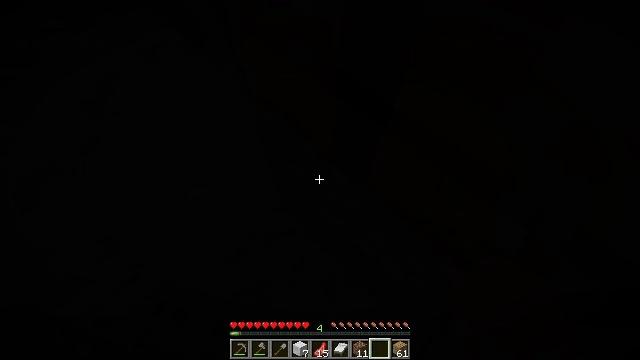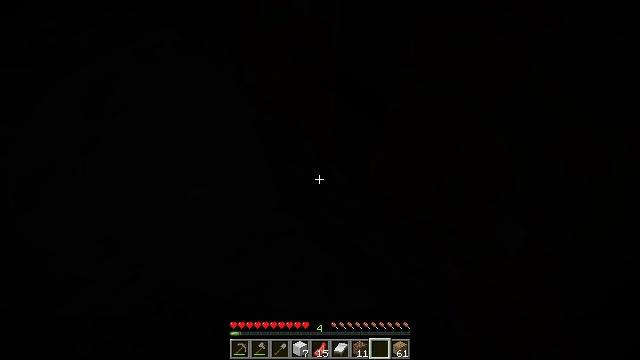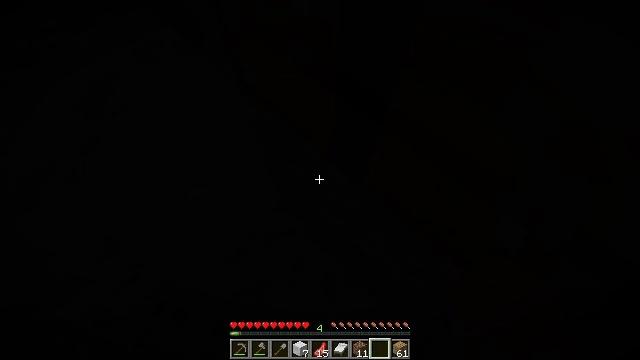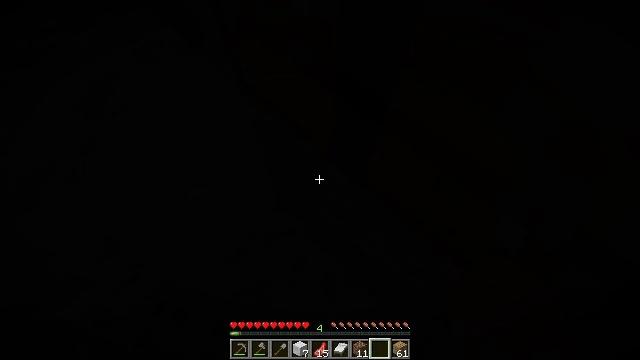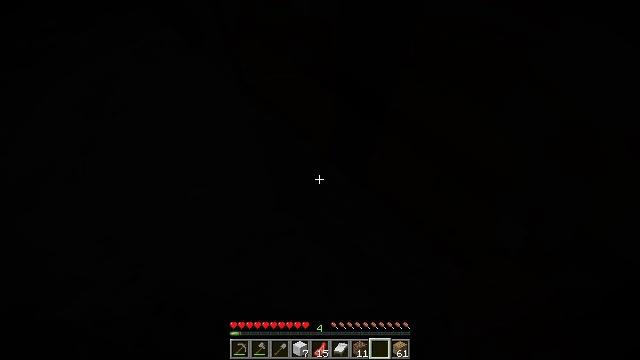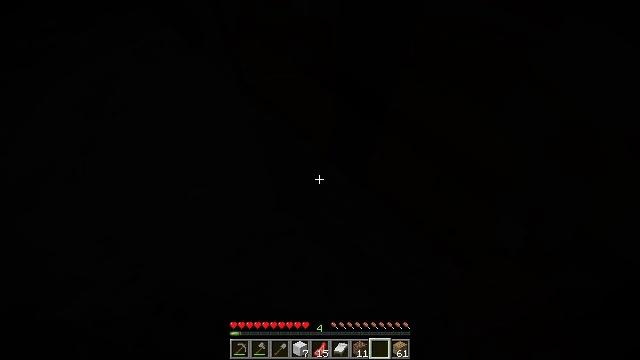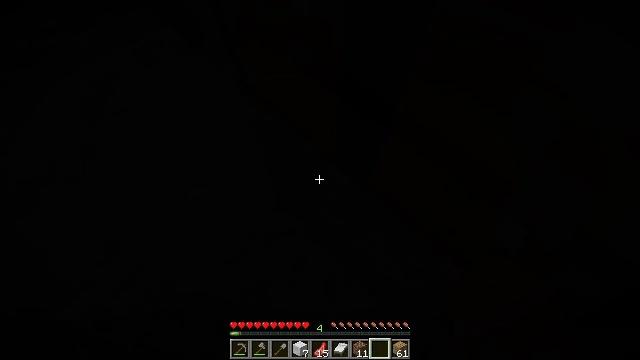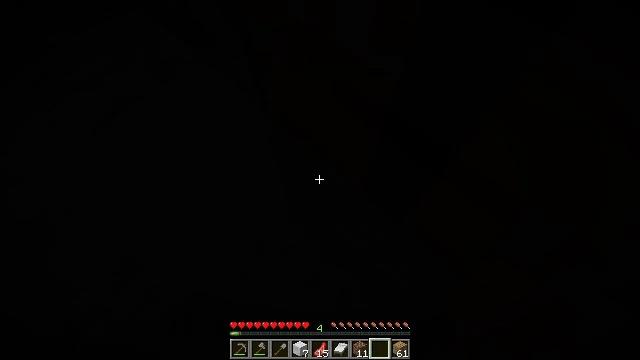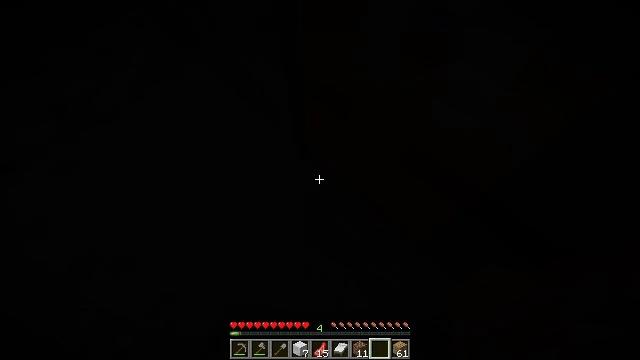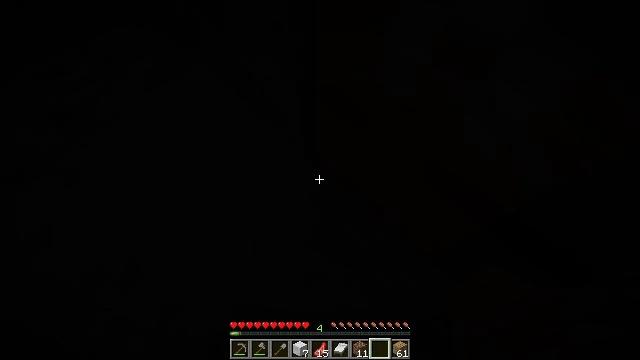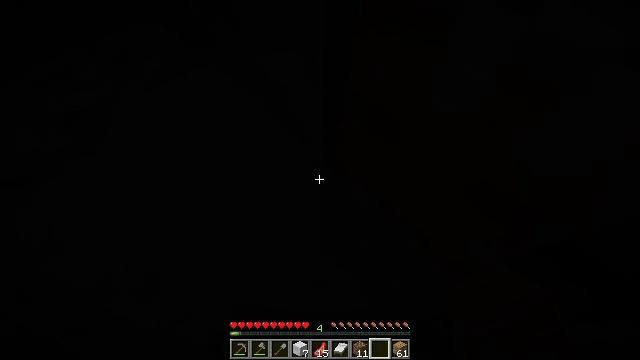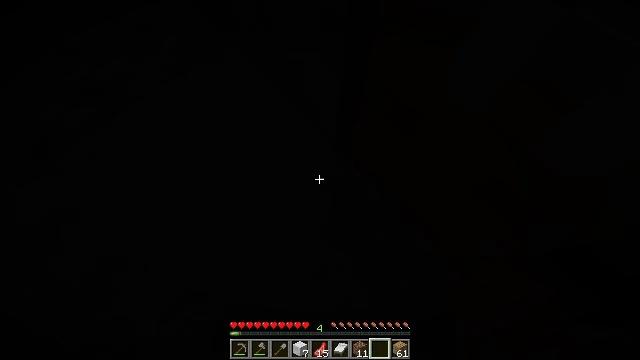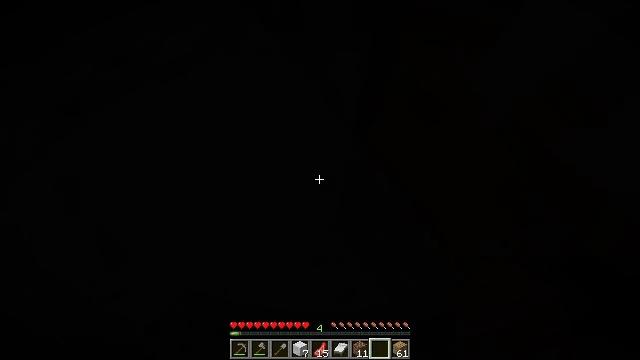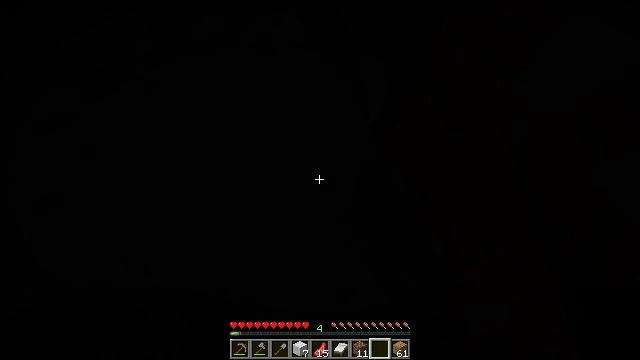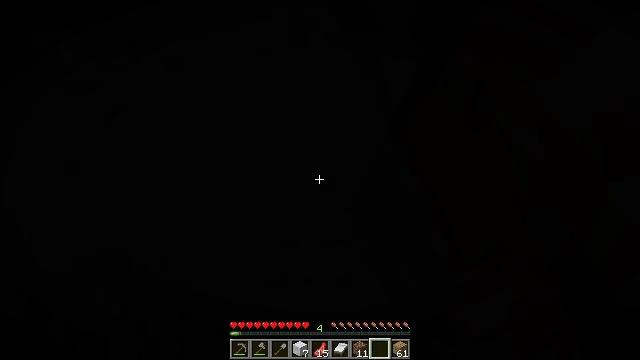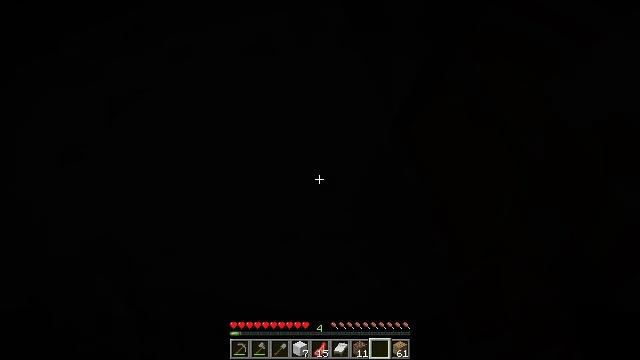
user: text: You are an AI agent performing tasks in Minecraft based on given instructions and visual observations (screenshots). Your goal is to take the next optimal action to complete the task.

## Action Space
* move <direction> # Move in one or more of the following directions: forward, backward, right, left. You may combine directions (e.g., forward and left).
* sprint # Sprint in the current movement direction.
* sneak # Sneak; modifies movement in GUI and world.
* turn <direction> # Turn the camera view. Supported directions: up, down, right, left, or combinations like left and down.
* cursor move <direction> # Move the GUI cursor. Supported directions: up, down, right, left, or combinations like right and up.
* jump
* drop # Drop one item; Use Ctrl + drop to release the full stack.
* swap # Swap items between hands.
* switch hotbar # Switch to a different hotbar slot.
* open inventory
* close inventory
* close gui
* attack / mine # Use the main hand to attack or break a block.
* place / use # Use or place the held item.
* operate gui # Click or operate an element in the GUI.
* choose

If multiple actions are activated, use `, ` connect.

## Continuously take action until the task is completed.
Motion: motion action
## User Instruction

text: Break the gravel block.
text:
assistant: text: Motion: no_op
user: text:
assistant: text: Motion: no_op
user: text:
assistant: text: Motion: no_op
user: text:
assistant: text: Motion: no_op
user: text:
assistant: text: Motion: no_op
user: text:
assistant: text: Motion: move forward
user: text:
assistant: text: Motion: move forward
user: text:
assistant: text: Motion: move forward
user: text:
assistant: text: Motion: no_op
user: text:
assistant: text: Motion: no_op
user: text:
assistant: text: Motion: turn left and down
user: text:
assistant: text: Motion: turn left and down
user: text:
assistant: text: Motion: turn left and down
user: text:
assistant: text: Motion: turn left and down
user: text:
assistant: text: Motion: turn left and down
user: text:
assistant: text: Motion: turn left and down
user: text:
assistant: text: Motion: no_op
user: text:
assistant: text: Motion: no_op
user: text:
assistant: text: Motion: no_op
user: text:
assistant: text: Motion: no_op
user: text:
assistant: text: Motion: no_op
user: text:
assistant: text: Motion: no_op
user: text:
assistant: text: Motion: no_op
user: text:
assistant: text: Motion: no_op
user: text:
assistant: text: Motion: no_op
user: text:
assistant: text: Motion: no_op
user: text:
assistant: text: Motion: no_op
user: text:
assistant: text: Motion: switch to hotbar 2
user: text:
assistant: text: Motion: switch to hotbar 2
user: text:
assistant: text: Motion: no_op